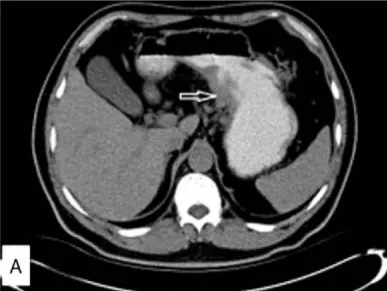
(A,B) CT scan showed wall thickness in the lesser curvature region of the stomach, and limited lymph nodes in the enterocoelia.
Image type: radiology (ct)